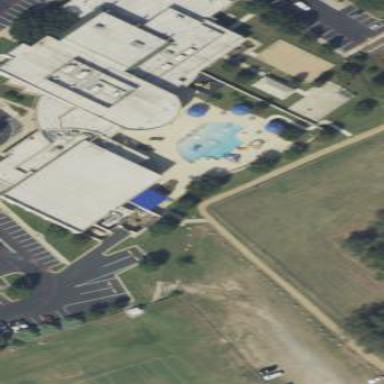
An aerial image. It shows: Fitness center building.